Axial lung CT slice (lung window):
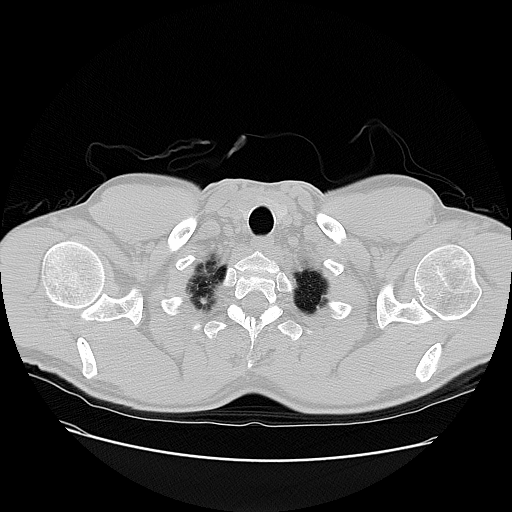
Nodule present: no